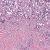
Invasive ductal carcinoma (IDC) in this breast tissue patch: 1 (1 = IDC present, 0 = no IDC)